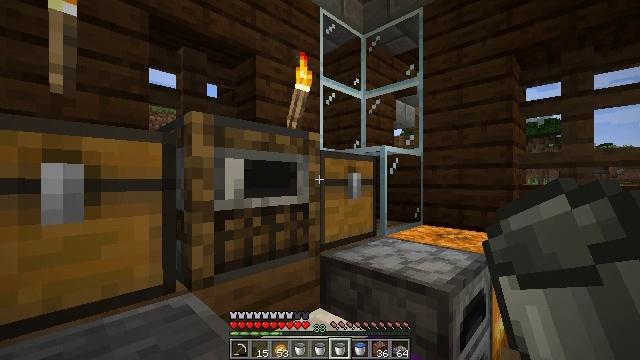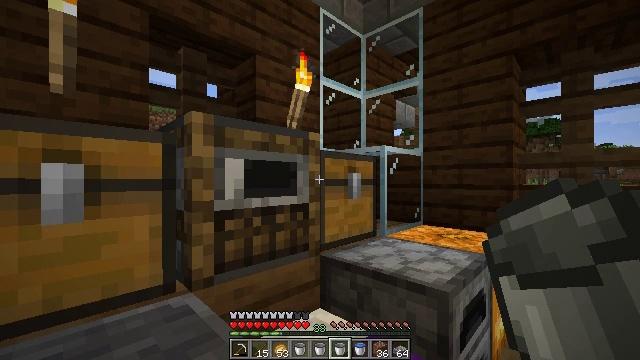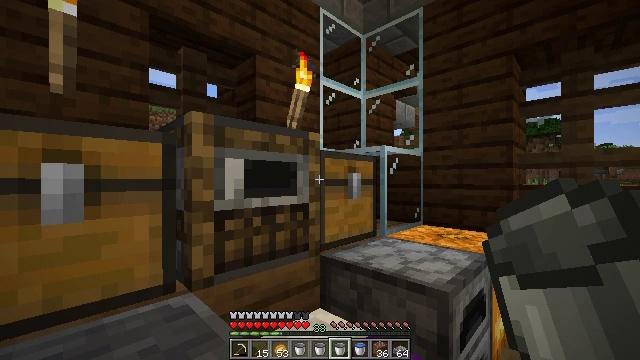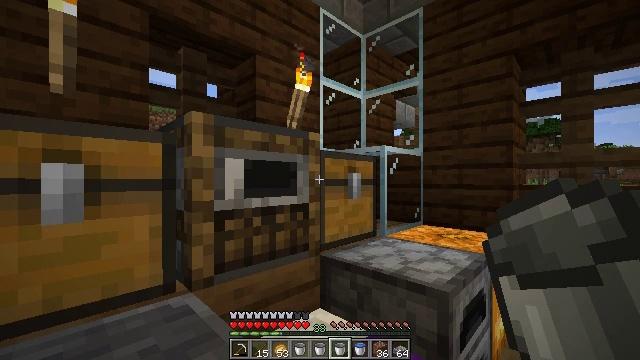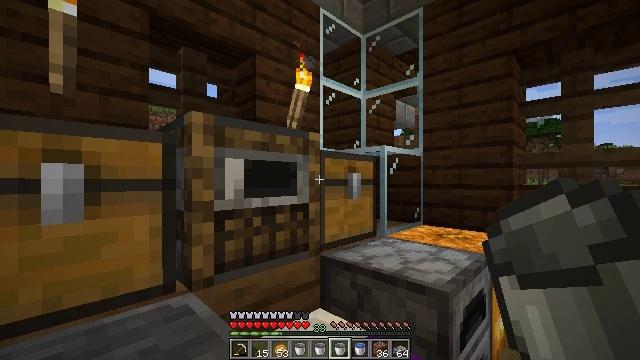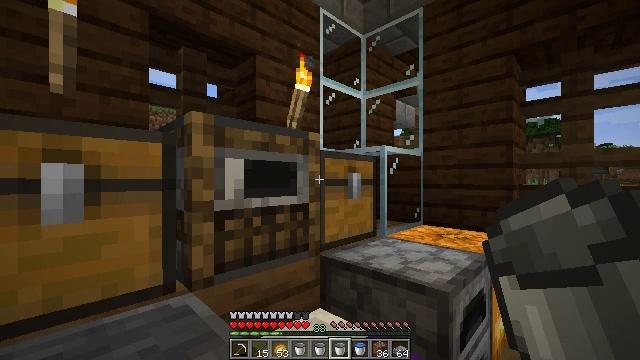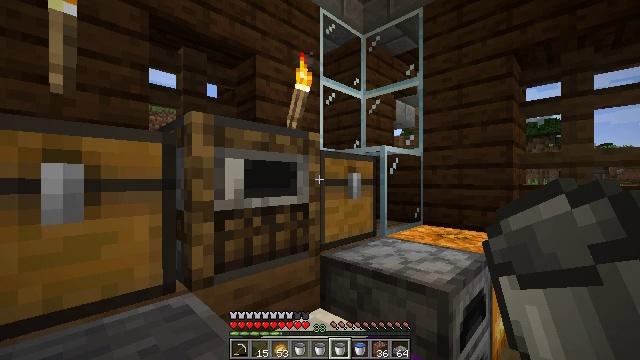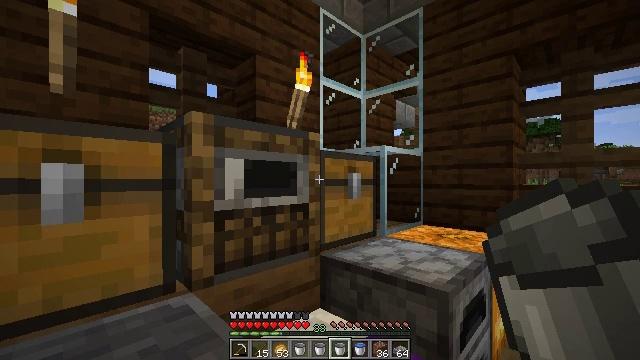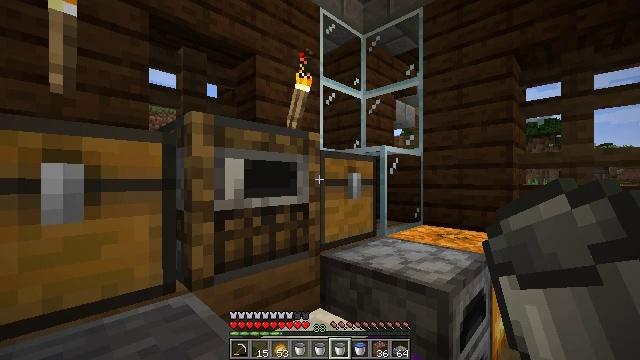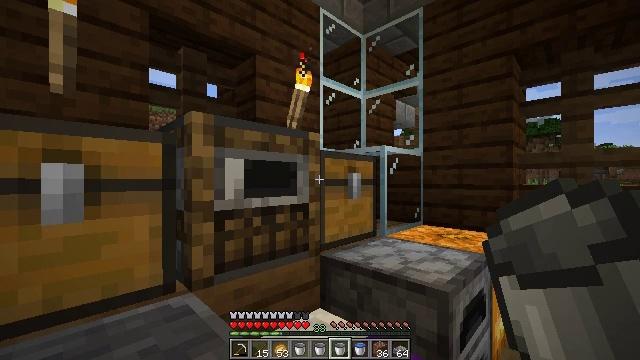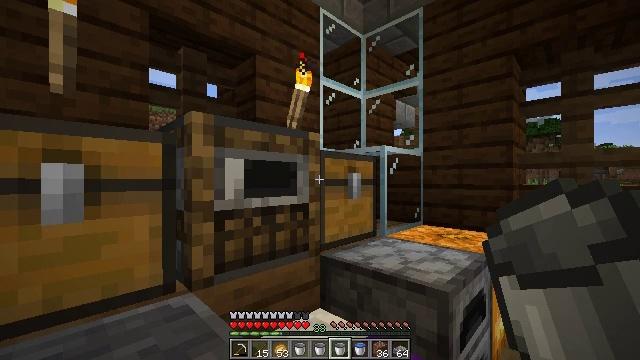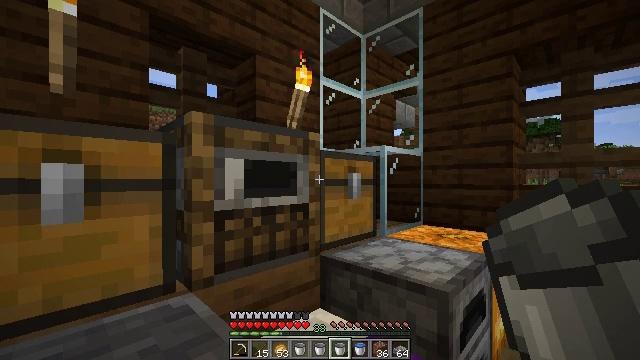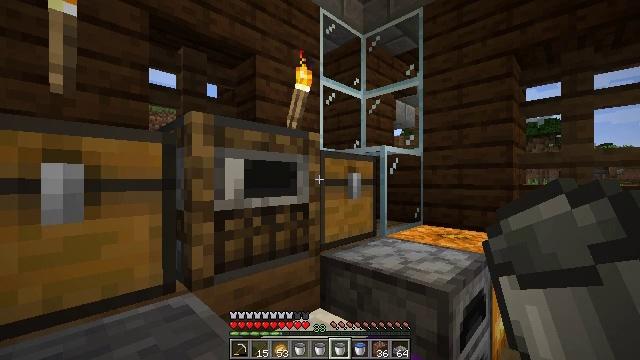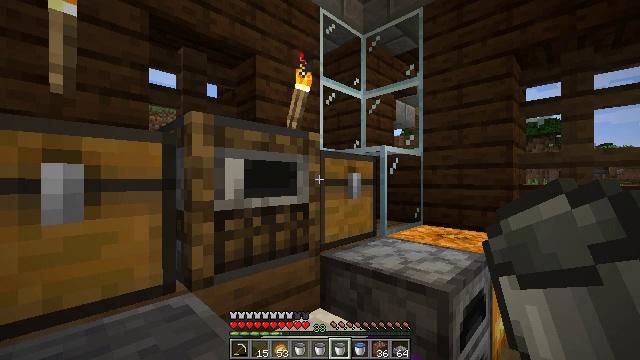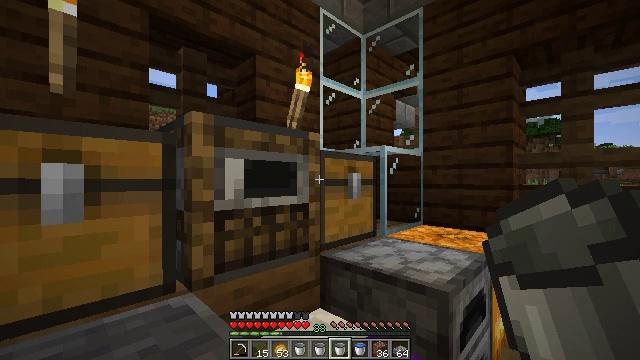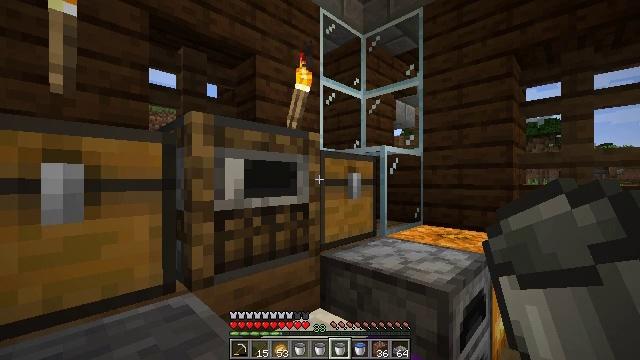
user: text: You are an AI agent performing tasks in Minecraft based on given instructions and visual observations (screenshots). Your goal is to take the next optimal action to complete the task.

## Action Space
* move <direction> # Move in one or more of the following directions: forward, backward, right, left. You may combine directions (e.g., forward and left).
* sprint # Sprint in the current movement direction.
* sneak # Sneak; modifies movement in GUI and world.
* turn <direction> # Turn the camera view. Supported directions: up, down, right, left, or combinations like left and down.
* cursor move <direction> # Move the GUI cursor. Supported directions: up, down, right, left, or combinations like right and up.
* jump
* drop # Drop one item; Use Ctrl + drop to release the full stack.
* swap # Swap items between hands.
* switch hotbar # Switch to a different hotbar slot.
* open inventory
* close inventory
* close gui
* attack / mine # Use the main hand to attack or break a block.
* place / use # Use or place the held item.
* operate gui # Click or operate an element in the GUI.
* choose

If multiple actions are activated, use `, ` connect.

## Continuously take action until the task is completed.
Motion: motion action
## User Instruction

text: Mine spruce leaves from the tree.
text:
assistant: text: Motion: no_op
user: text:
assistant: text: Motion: no_op
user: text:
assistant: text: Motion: no_op
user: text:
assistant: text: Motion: no_op
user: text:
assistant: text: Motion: no_op
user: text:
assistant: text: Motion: no_op
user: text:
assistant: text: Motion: no_op
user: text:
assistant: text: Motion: no_op
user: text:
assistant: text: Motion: no_op
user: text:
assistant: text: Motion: no_op
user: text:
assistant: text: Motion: no_op
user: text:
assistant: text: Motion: no_op
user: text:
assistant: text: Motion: no_op
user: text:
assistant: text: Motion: no_op
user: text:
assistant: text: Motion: no_op
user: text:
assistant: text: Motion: no_op
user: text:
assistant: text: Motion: no_op
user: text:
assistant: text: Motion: no_op
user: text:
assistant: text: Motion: no_op
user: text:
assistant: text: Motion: no_op
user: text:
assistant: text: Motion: no_op
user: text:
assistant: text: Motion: no_op
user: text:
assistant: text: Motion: no_op
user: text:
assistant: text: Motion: no_op
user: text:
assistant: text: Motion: no_op
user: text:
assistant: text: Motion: no_op
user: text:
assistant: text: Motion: no_op
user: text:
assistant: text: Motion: no_op
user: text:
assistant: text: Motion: no_op
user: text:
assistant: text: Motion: no_op